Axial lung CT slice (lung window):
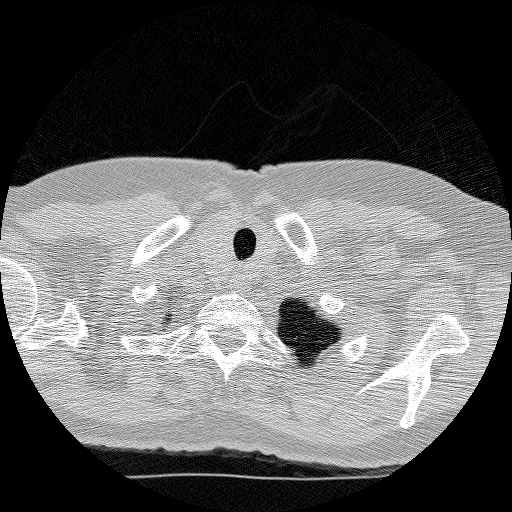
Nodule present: no